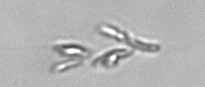
Label: Dinobryon